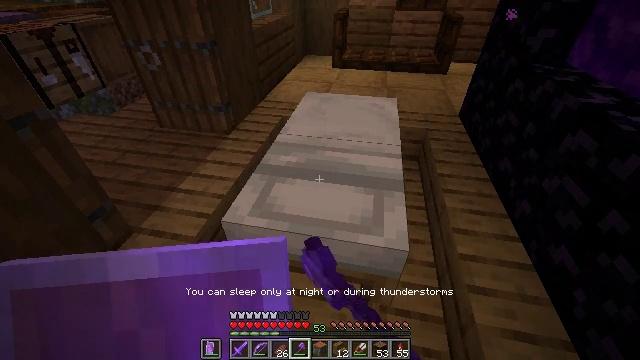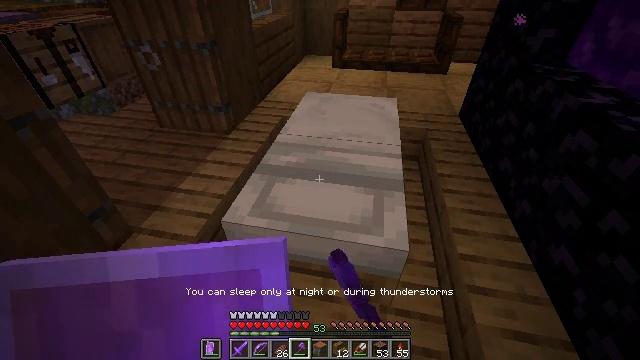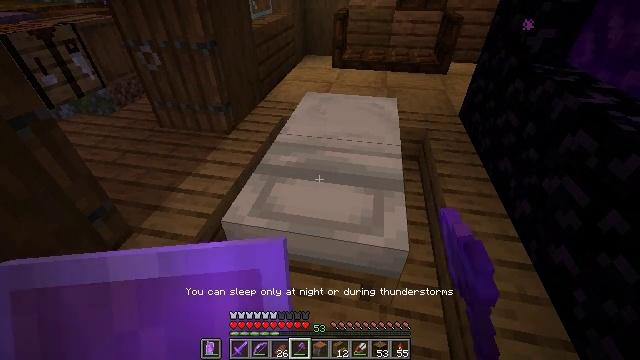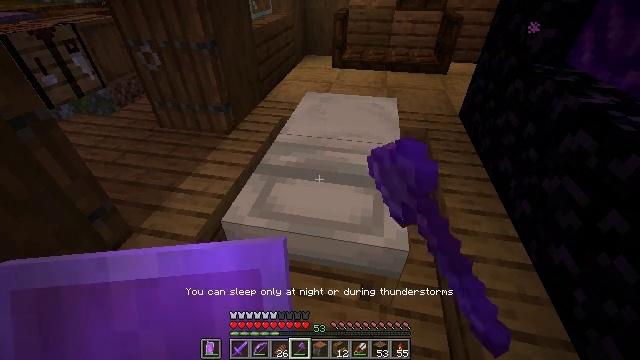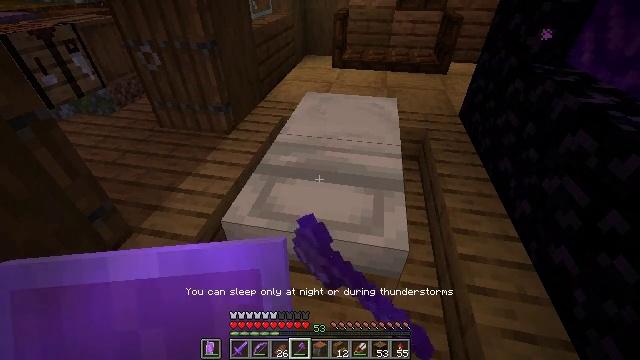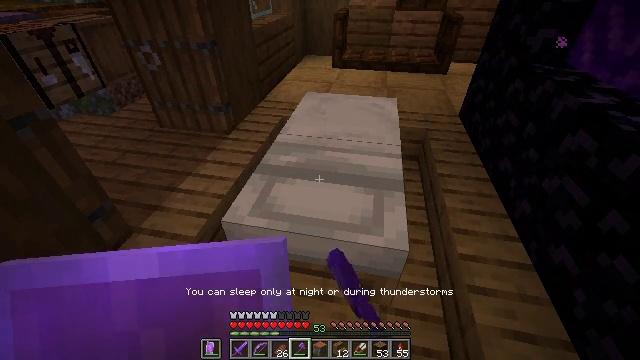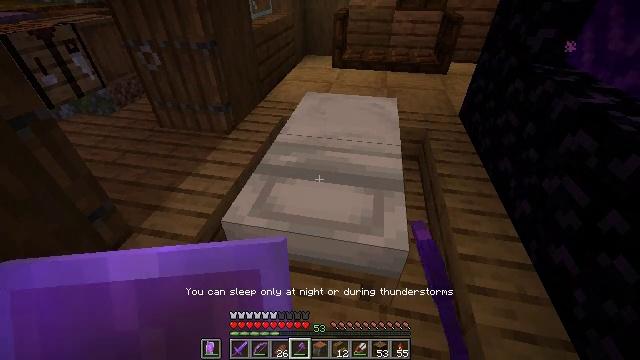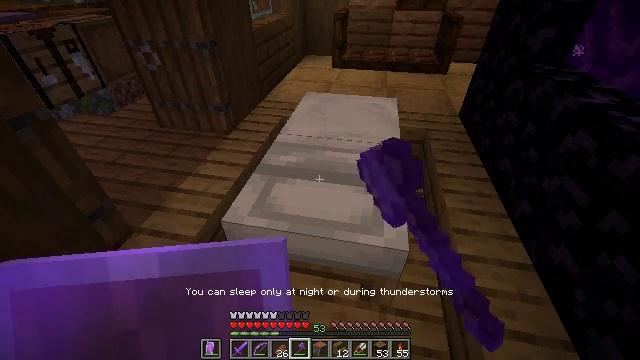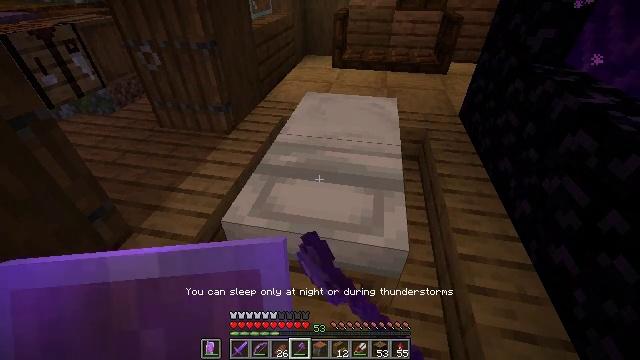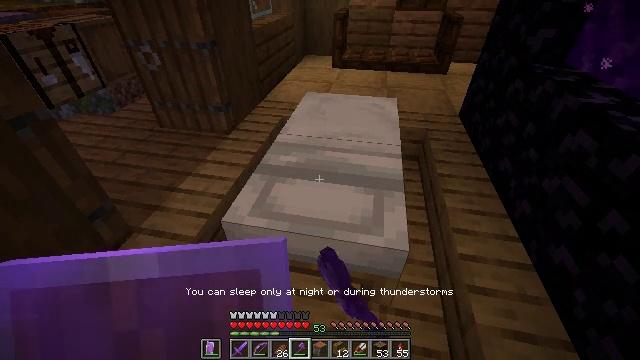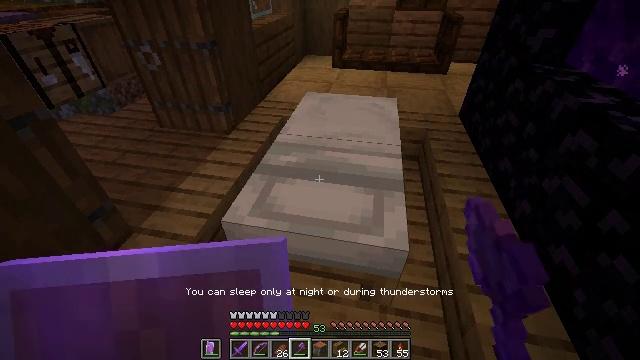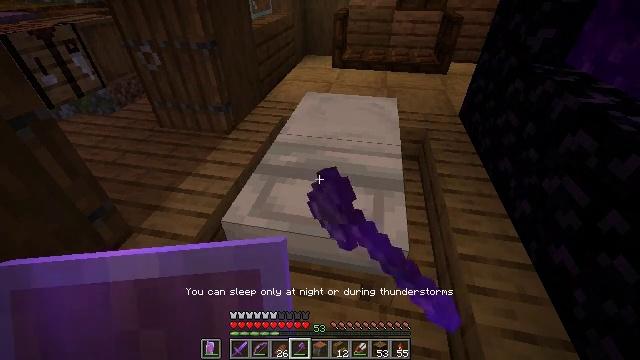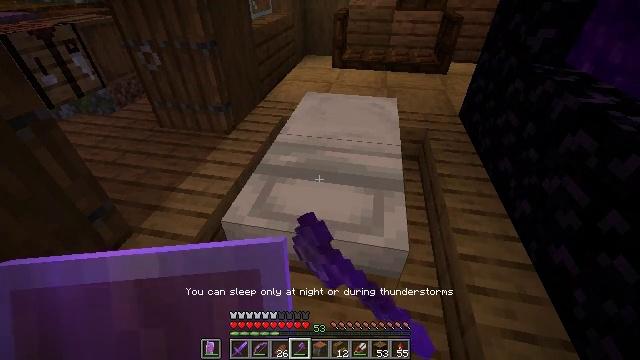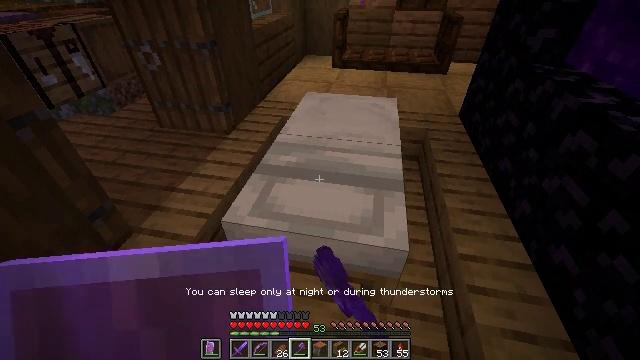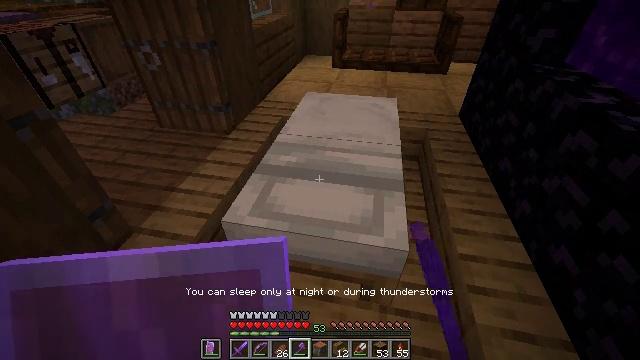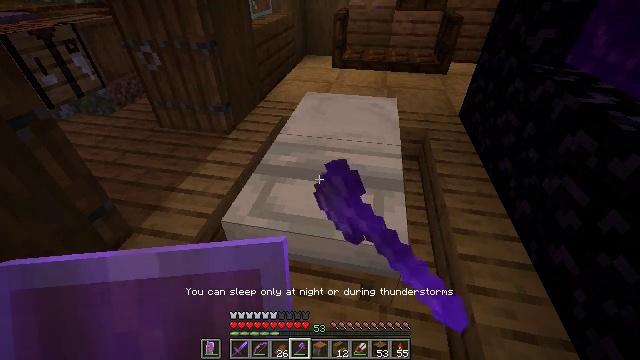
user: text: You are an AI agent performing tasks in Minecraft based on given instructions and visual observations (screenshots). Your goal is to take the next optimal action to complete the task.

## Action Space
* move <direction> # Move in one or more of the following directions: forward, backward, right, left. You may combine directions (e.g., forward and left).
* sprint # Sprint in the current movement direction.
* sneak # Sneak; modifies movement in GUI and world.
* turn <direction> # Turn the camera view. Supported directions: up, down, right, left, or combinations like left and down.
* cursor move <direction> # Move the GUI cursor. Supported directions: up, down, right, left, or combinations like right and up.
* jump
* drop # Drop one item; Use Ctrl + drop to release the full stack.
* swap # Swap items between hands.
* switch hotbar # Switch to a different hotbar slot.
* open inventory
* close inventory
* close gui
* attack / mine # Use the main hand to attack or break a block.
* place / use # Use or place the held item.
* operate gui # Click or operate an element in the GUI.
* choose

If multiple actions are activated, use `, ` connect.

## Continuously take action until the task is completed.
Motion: motion action
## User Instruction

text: Break the stripped acacia log.
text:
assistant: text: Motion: use / place
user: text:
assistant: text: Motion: use / place
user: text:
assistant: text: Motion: use / place
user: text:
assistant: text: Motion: use / place
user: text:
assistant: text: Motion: use / place
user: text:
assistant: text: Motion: use / place
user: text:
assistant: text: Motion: use / place
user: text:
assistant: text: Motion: use / place
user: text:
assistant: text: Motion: use / place
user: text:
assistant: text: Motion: use / place
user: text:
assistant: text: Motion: use / place
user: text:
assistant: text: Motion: use / place
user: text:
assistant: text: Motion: use / place
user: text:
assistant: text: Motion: use / place
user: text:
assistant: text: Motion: use / place
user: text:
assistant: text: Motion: use / place
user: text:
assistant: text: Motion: use / place
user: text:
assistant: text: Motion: use / place
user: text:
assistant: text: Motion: use / place
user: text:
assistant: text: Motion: use / place
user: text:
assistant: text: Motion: use / place
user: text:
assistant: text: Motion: use / place
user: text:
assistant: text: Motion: use / place
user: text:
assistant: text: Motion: use / place
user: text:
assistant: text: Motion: use / place
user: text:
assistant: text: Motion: use / place
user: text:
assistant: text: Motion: use / place
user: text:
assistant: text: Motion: use / place
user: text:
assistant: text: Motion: use / place
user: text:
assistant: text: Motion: use / place